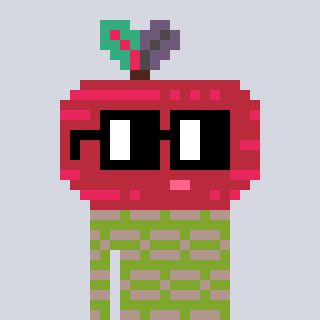
a pixel art character with square black glasses, a beet-shaped head and a slimegreen-colored body on a cool background